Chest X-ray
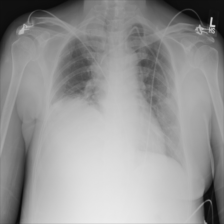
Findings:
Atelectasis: negative
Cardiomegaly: negative
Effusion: negative
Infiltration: negative
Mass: positive
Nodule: negative
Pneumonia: negative
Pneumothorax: negative
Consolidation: negative
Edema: negative
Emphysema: negative
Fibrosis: negative
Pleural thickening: negative
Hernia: negative